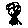
Label: tree